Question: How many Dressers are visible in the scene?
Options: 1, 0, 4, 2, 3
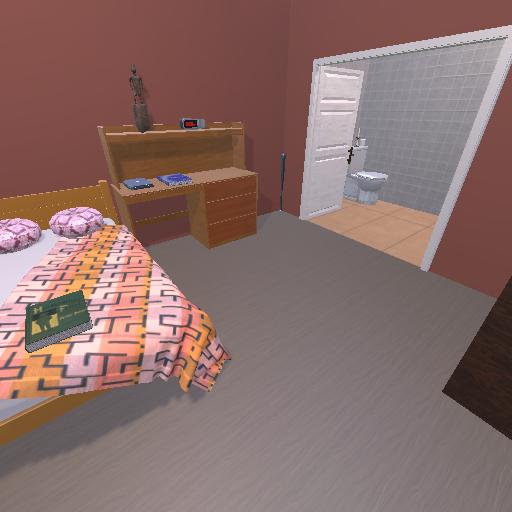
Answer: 1